Aerial crown-view tile of a tropical tree (Barro Colorado Island, Panama), acquired 20250818:
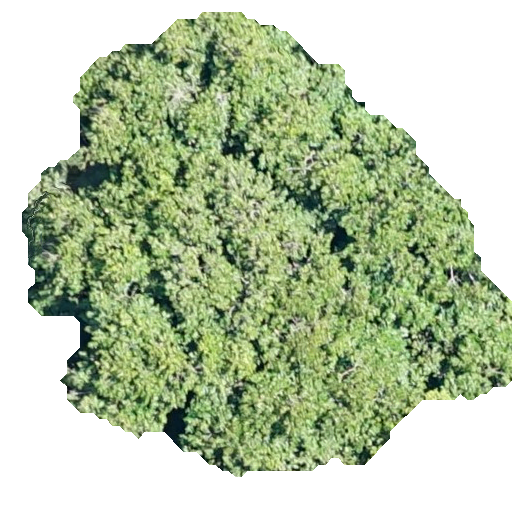
Species: Quararibea asterolepis
GBIF accepted scientific name: Quararibea asterolepis
Crown area: 223.909 m²